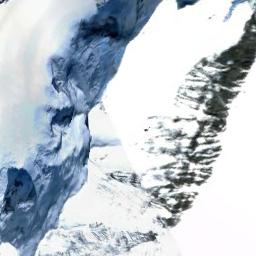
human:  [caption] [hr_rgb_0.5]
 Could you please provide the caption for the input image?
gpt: The snowberg is covered with snow and ice .

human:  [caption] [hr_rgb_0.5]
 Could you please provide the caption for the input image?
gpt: A snow-covered mountain covered in large areas .

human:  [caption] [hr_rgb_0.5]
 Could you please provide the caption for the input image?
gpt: A lot of snow is on the snowberg .

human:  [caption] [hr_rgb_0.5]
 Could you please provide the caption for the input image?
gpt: The snow berg is consist of bare land and white snow .

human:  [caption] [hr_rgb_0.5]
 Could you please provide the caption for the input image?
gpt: There are full of snow on the snowberg .